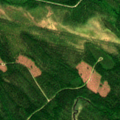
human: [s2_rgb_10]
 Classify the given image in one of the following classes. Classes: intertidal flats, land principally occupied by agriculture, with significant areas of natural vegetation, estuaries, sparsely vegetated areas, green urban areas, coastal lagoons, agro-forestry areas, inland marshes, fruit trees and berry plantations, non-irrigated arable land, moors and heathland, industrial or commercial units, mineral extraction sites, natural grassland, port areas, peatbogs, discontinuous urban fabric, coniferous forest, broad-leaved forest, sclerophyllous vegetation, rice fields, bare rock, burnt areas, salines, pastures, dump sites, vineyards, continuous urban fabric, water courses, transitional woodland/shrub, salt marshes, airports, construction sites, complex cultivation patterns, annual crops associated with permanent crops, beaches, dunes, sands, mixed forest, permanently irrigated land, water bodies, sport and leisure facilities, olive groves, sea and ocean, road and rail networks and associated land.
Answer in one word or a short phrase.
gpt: coniferous forest, transitional woodland/shrub